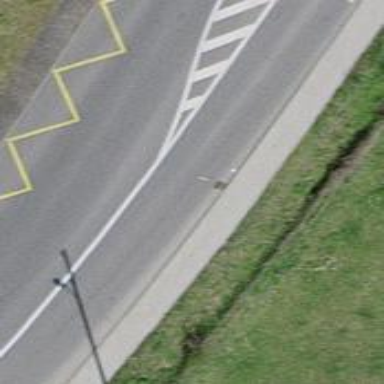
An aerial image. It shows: Public transport stop position.